Field crop: maize
Growth stage: 2
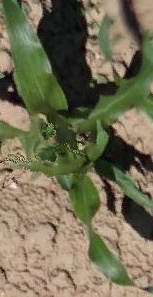
Species: maize